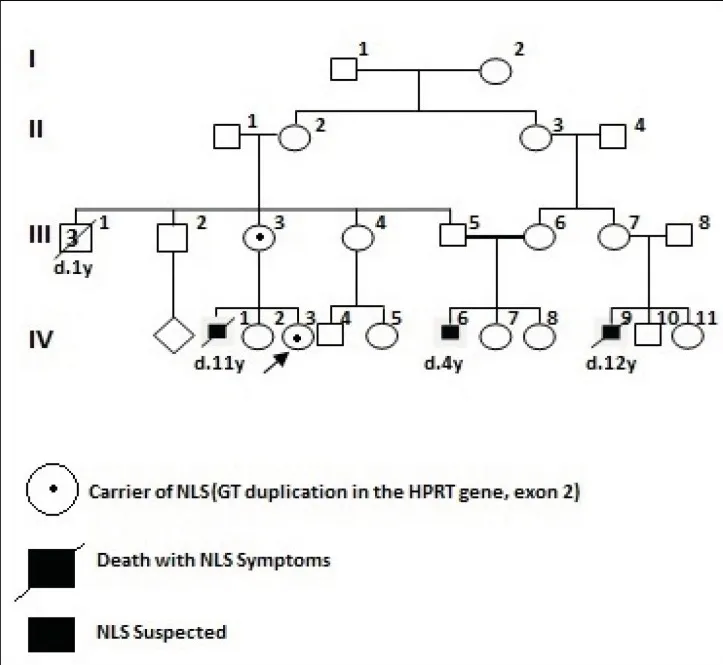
Consultand family pedigree.
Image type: pathology (fish)